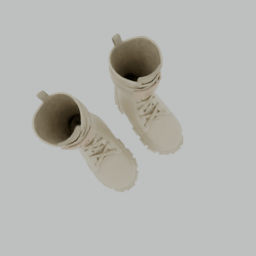
Label: people